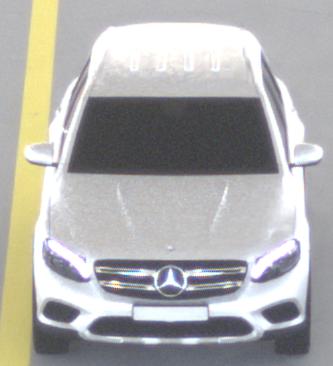
Make: Mercedes-Benz
Model: GLC 250
Detailed model: GLC (253)
Model produced from: 2015/09
Model produced until: 2018/05
Doors: 5
Color: white
Road condition: dry road
Daytime: morning or afternoon
Contrast: low contrast